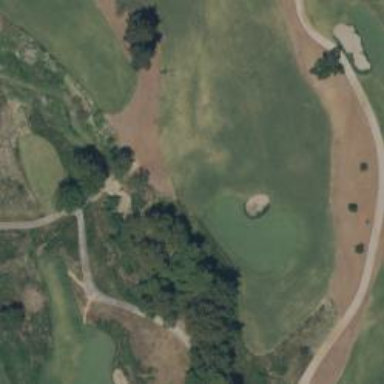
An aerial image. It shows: View of golf hole.